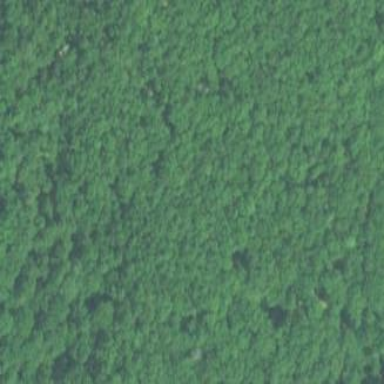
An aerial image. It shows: Mixed leaf woodland.